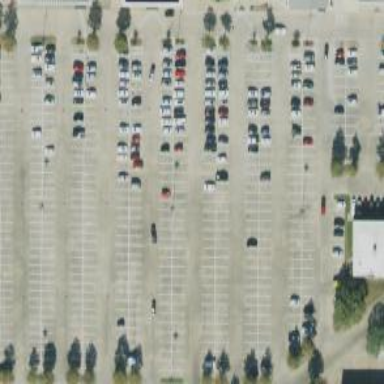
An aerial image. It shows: Parking space.